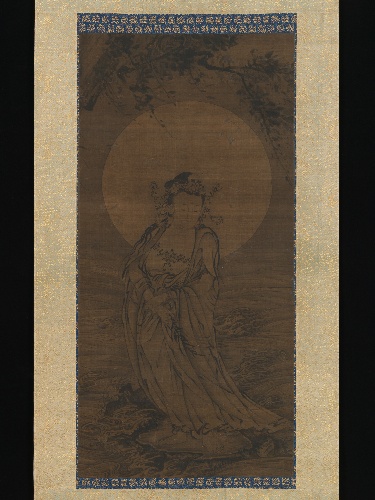
Title: 白衣観音図|White-Robed Kannon
Date: 15th century
Object type: Hanging scroll
Classification: Paintings
Medium: Hanging scroll; ink on silk
Culture: Japan
Period: Muromachi period (1392–1573)
Dimensions: Image: 32 7/8 in. × 71 in. (83.5 × 180.3 cm)
71 1/2 × 21 7/8 in. (181.6 × 55.6 cm)
Overall with knobs: 71 × 24 in. (180.3 × 61 cm)
Department: Asian Art
Credit line: Purchase, Mary Livingston Griggs and Mary Griggs Burke Foundation Gift, 1984
Accession year: 1984
Repository: Metropolitan Museum of Art, New York, NY
Tags: Buddhism|Bodhisattvas